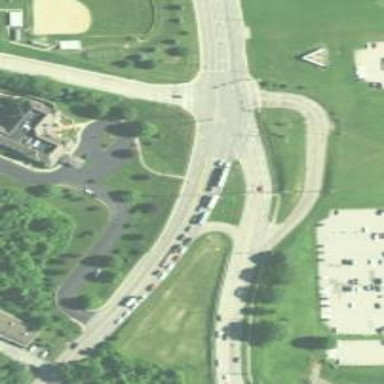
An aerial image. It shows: Primary link highway.